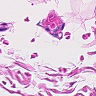
Metastatic tissue present: no